Field crop: maize
Growth stage: 2
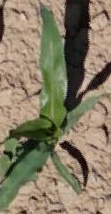
Species: maize